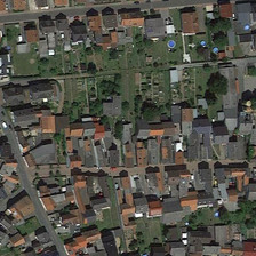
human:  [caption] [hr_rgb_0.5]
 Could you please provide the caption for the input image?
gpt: Houses with orange or gray roofs are next to the lawn.

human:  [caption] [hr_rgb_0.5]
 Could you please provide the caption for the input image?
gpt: The lawn has an orange and gray roof.

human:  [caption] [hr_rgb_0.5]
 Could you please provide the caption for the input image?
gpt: these rows of houses with red and grey houses form this residential area .

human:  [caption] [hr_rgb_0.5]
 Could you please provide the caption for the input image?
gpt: many orange flat with double slpo roof consist of the residential with some trees decorated .

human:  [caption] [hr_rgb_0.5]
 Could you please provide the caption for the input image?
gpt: Houses of orange or grey roofs are built up close on lawns.